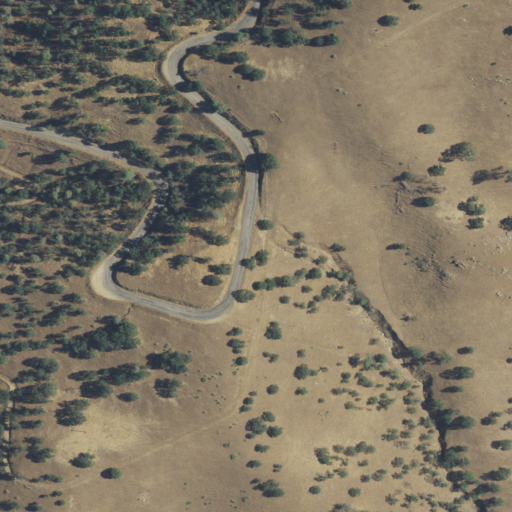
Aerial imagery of cape in California named Windy Point containing grassland, shrub, open development, evergreen forest, and deciduous forest